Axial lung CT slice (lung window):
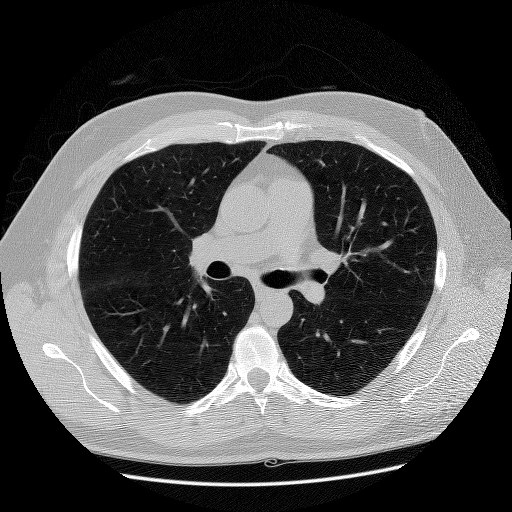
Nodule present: no